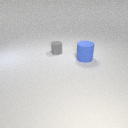
large blue rubber cylinder to the right of small gray rubber cylinder